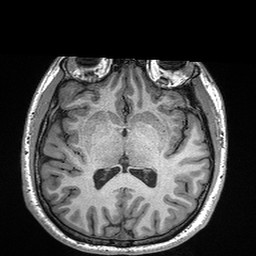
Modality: T1w
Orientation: coronal
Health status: healthy
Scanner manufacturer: siemens
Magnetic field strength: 3 T
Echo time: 0.00298 s